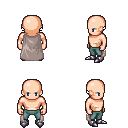
a pixel art fantasy rpg character, male body template, human, light skin, gray cape, teal pants, twin-tailed hairstyle, metal boots, four views (front, back, left, right), 2x2 character sprite sheet, small pixel art, hard edges, no anti-aliasing